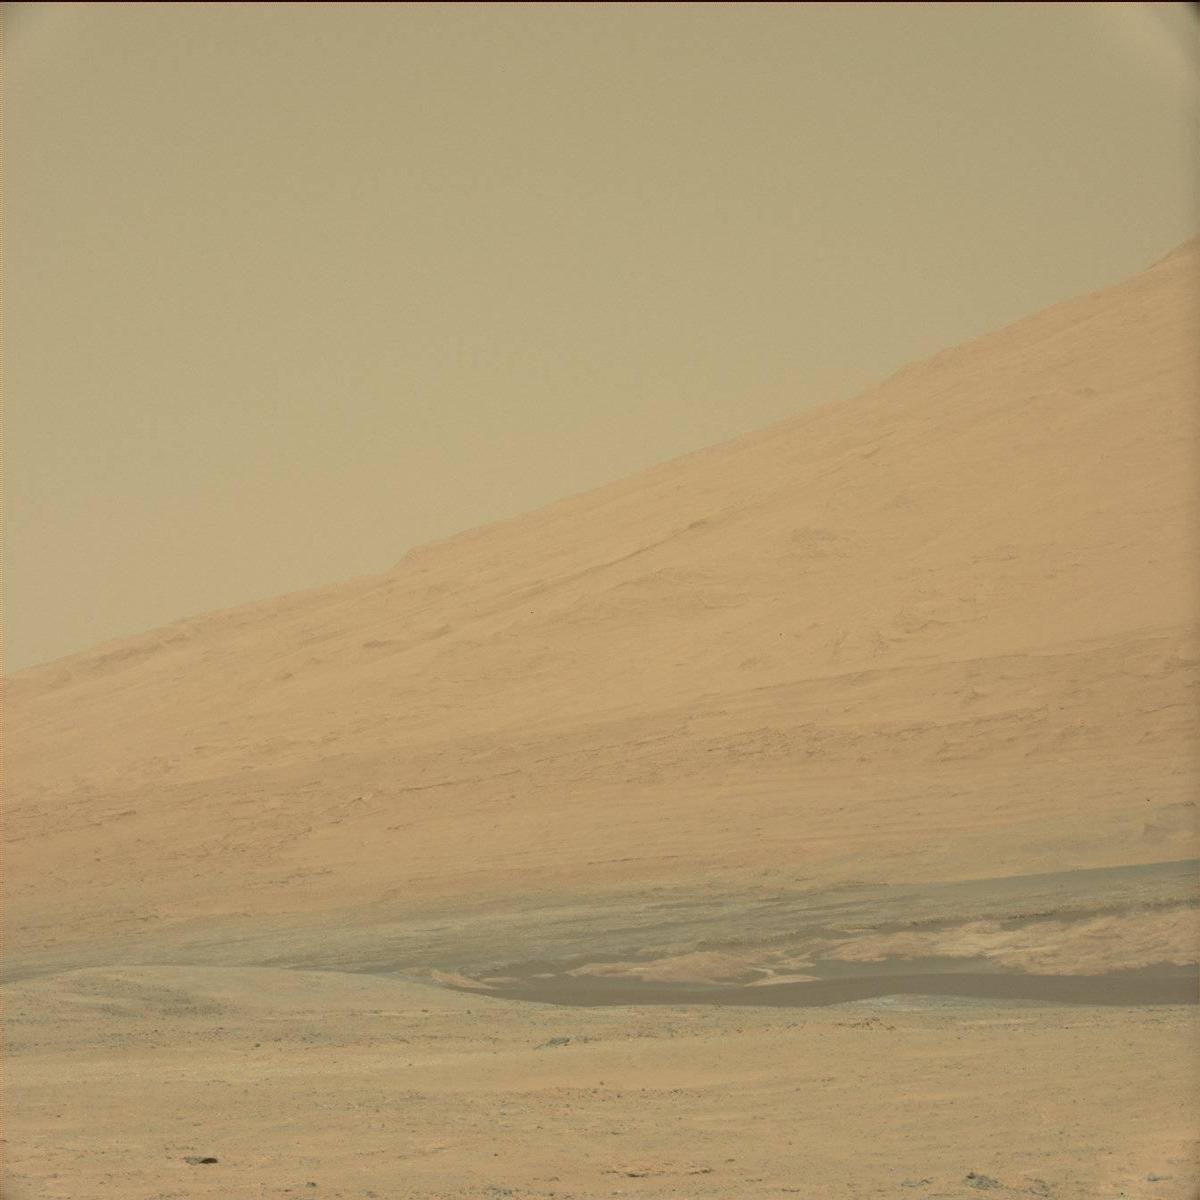
Terrain classes present: Ridge, Sand / Soil, Sky